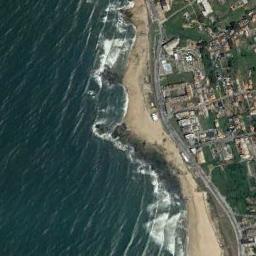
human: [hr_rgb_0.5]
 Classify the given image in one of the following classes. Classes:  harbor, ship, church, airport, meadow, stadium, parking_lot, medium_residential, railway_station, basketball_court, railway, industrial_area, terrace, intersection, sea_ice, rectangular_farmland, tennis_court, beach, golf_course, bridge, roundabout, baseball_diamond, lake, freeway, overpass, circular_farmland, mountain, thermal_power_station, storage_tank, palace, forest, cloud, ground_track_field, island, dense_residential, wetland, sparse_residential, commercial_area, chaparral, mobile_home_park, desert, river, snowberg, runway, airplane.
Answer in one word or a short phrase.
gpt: beach